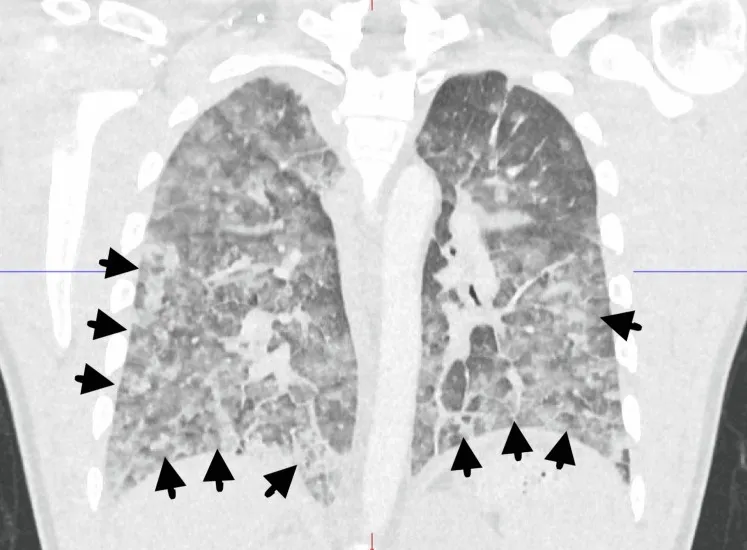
CT chest with contrast on initial presentation showing patchy consolidations and ground glass opacities in both lungs with basilar predominance denoted by black arrows.
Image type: radiology (ct)